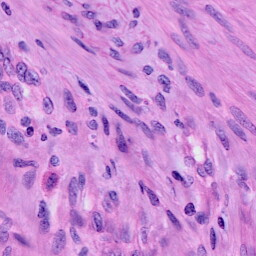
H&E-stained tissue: Cervix